Question: I need to use JS/CSS/HTML5 to make the content hidden in a div container with shadow. It should be similar to the image I posted here. Also color of shadow should be changeable.

If it is a duplicate question, please refer to the original one.
HTML:
'''
<div class="makehidden">
Lorem Ipsum is simply dummy text of the printing and typesetting industry. Lorem Ipsum has been the industry's standard dummy text ever since the 1500s, when an unknown printer took a galley of type and scrambled it to make a type specimen book. It has survived not only five centuries, but also the leap into electronic typesetting, remaining essentially unchanged. It was popularised in the 1960s with the release of Letraset sheets containing Lorem Ipsum passages, and more recently with desktop publishing software like Aldus PageMaker including versions of Lorem Ipsum.
</div>
'''
CSS:
'''
.makehidden{
height: 100px;
width: 600px;
box-shadow:10px 10px 50px 20px pink inset;
}
'''
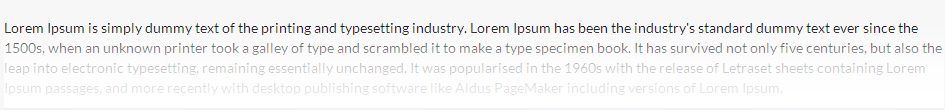
Answer: I would use something like this:
<URL>
'''
.hidden-with-shadow {
width: 200px;
height: 100px;
overflow: hidden;
position: relative;
}
.hidden-with-shadow:after {
content: " ";
position: absolute;
left: 0;
right: 0;
bottom: 0;
height: 40px;
/* IE9 SVG, needs conditional override of 'filter' to 'none' */
background: url(data:image/svg+xml;base64,PD94bWwgdmVyc2lvbj0iMS4wIiA/Pgo8c3ZnIHhtbG5zPSJodHRwOi8vd3d3LnczLm9yZy8yMDAwL3N2ZyIgd2lkdGg9IjEwMCUiIGhlaWdodD0iMTAwJSIgdmlld0JveD0iMCAwIDEgMSIgcHJlc2VydmVBc3BlY3RSYXRpbz0ibm9uZSI+CiAgPGxpbmVhckdyYWRpZW50IGlkPSJncmFkLXVjZ2ctZ2VuZXJhdGVkIiBncmFkaWVudFVuaXRzPSJ1c2VyU3BhY2VPblVzZSIgeDE9IjAlIiB5MT0iMCUiIHgyPSIwJSIgeTI9IjEwMCUiPgogICAgPHN0b3Agb2Zmc2V0PSIwJSIgc3RvcC1jb2xvcj0iI2ZmZmZmZiIgc3RvcC1vcGFjaXR5PSIwIi8+CiAgICA8c3RvcCBvZmZzZXQ9IjEwMCUiIHN0b3AtY29sb3I9IiNmZmZmZmYiIHN0b3Atb3BhY2l0eT0iMSIvPgogIDwvbGluZWFyR3JhZGllbnQ+CiAgPHJlY3QgeD0iMCIgeT0iMCIgd2lkdGg9IjEiIGhlaWdodD0iMSIgZmlsbD0idXJsKCNncmFkLXVjZ2ctZ2VuZXJhdGVkKSIgLz4KPC9zdmc+);
background: -moz-linear-gradient(top, rgba(255,255,255,0) 0%, rgba(255,255,255,1) 100%); /* FF3.6+ */
background: -webkit-gradient(linear, left top, left bottom, color-stop(0%,rgba(255,255,255,0)), color-stop(100%,rgba(255,255,255,1))); /* Chrome,Safari4+ */
background: -webkit-linear-gradient(top, rgba(255,255,255,0) 0%,rgba(255,255,255,1) 100%); /* Chrome10+,Safari5.1+ */
background: -o-linear-gradient(top, rgba(255,255,255,0) 0%,rgba(255,255,255,1) 100%); /* Opera 11.10+ */
background: -ms-linear-gradient(top, rgba(255,255,255,0) 0%,rgba(255,255,255,1) 100%); /* IE10+ */
background: linear-gradient(to bottom, rgba(255,255,255,0) 0%,rgba(255,255,255,1) 100%); /* W3C */
filter: progid:DXImageTransform.Microsoft.gradient( startColorstr='#00ffffff', endColorstr='#ffffff',GradientType=0 ); /* IE6-8 */
}
'''
All these scary background stuff are just the css rules to create the correct gradient (white to transparent) on every browser. You can change the color by swapping the #ffffff with the color you want. I suggest you use something like sass with compass (scss), so you can write like:
'''
background: linear_gradien(rgba(255,255,255,255), rgba(255,255,255,0))
'''